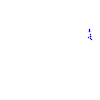
Particle: kaon